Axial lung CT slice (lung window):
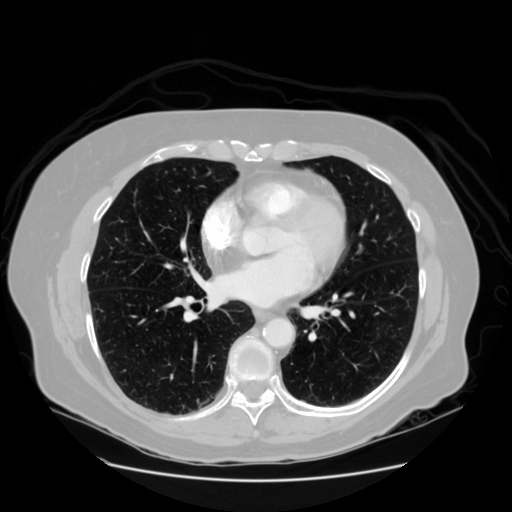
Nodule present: no